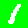
Digit: 1